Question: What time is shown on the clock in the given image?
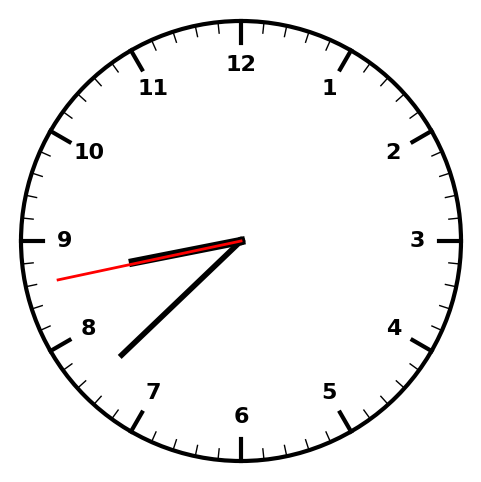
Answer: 08:37:43